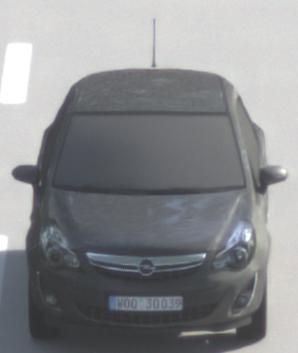
Make: Opel
Model: Corsa 1.2
Detailed model: Corsa (D)
Model produced from: 2011/01
Model produced until: 2014/08
Doors: 3
Color: gray
Road condition: dry road
Daytime: morning or afternoon
Contrast: low contrast